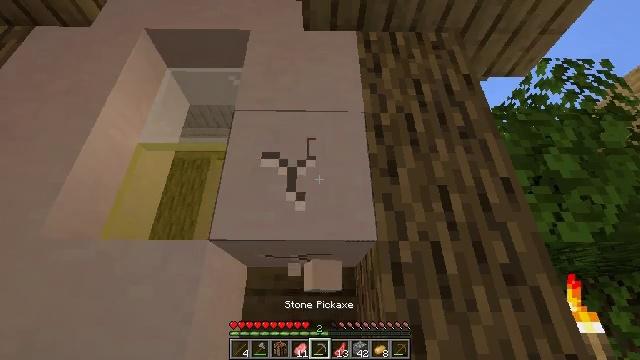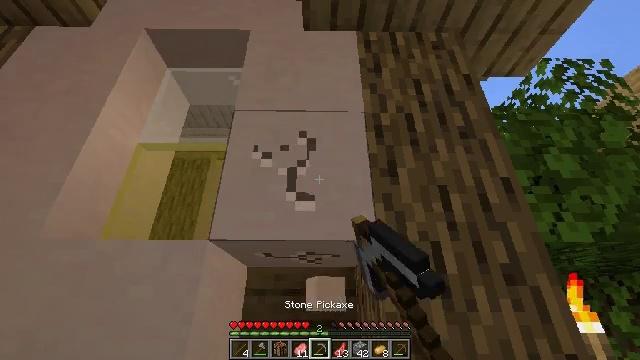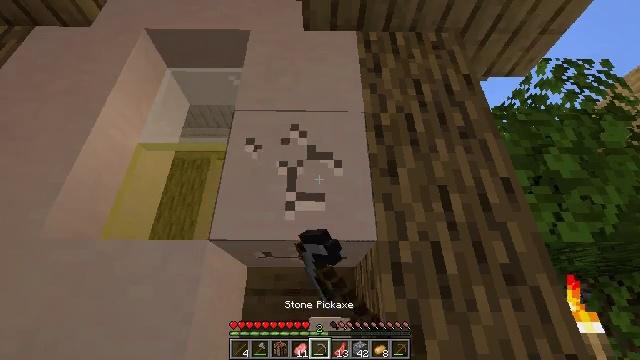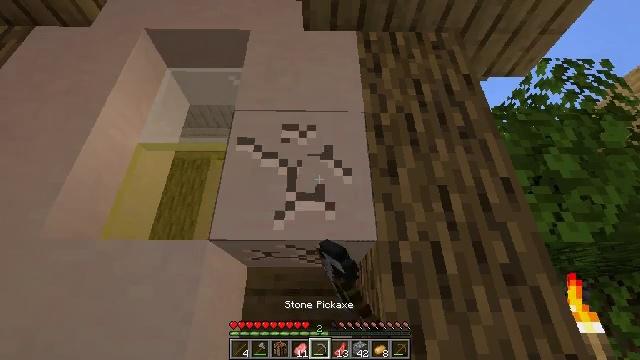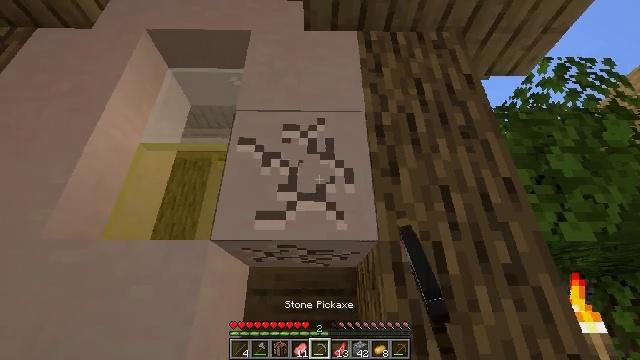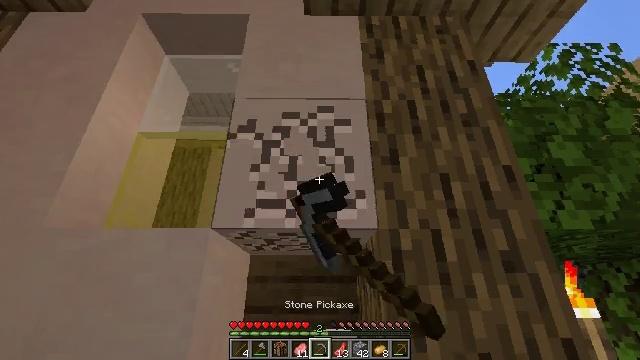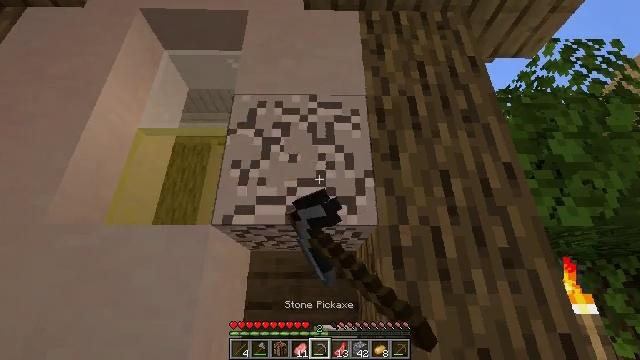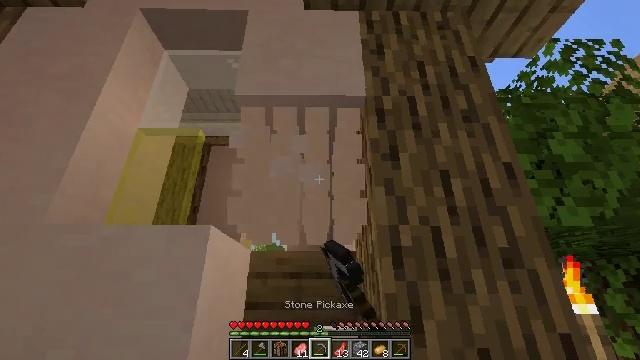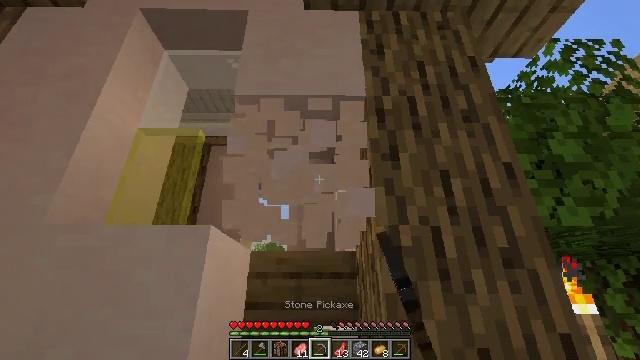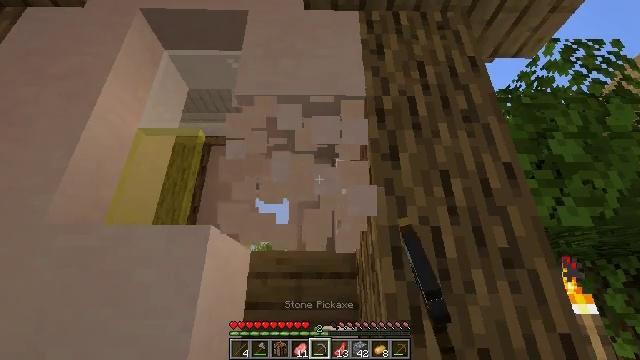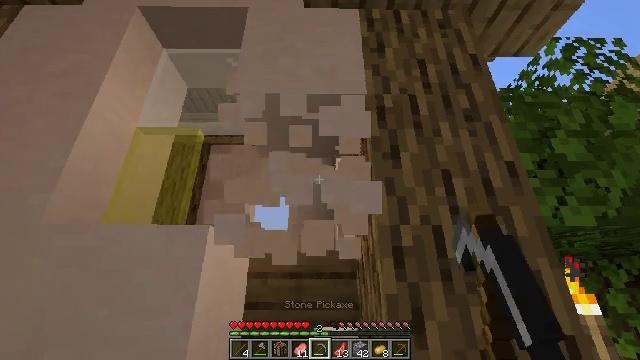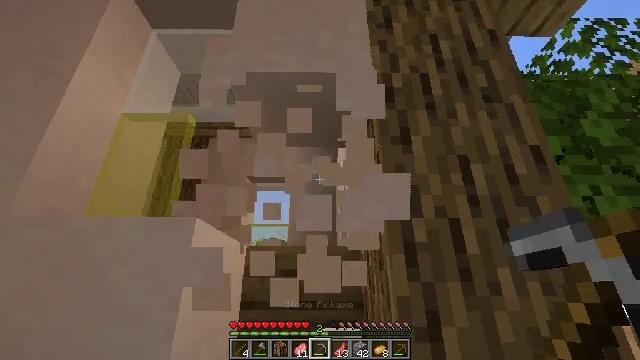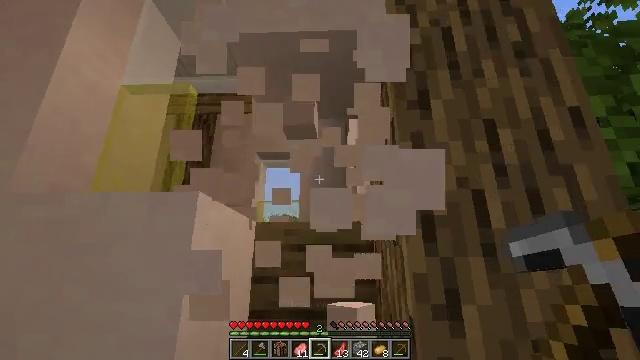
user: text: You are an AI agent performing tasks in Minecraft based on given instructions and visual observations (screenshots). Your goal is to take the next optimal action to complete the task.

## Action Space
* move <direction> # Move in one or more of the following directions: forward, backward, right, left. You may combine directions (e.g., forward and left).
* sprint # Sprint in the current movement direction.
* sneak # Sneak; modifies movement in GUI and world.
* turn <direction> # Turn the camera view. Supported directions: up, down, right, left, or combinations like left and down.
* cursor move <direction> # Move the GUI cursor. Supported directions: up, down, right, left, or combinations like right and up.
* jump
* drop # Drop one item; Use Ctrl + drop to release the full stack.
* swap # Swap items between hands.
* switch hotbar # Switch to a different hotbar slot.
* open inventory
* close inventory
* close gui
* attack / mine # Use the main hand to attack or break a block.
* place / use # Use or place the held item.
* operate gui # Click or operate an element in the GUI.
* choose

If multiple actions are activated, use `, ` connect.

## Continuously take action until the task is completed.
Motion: motion action
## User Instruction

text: Dig white terracotta from a structure.
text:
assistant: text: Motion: attack / mine
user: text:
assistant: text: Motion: attack / mine
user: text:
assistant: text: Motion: attack / mine
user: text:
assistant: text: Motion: attack / mine
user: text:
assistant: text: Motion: turn down, attack / mine
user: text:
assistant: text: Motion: attack / mine
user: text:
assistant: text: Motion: attack / mine
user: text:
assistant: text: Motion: attack / mine
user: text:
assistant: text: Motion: attack / mine
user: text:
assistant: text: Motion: move forward, attack / mine
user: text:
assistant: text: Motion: move forward, attack / mine
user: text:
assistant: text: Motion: move forward, turn left and down, attack / mine
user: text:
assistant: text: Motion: attack / mine